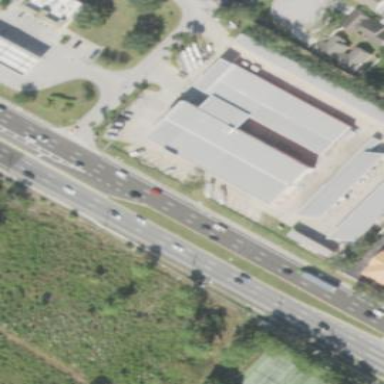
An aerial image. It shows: Commercial area with storage rental shop.